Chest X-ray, PA view. Patient: 42 years old, sex M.
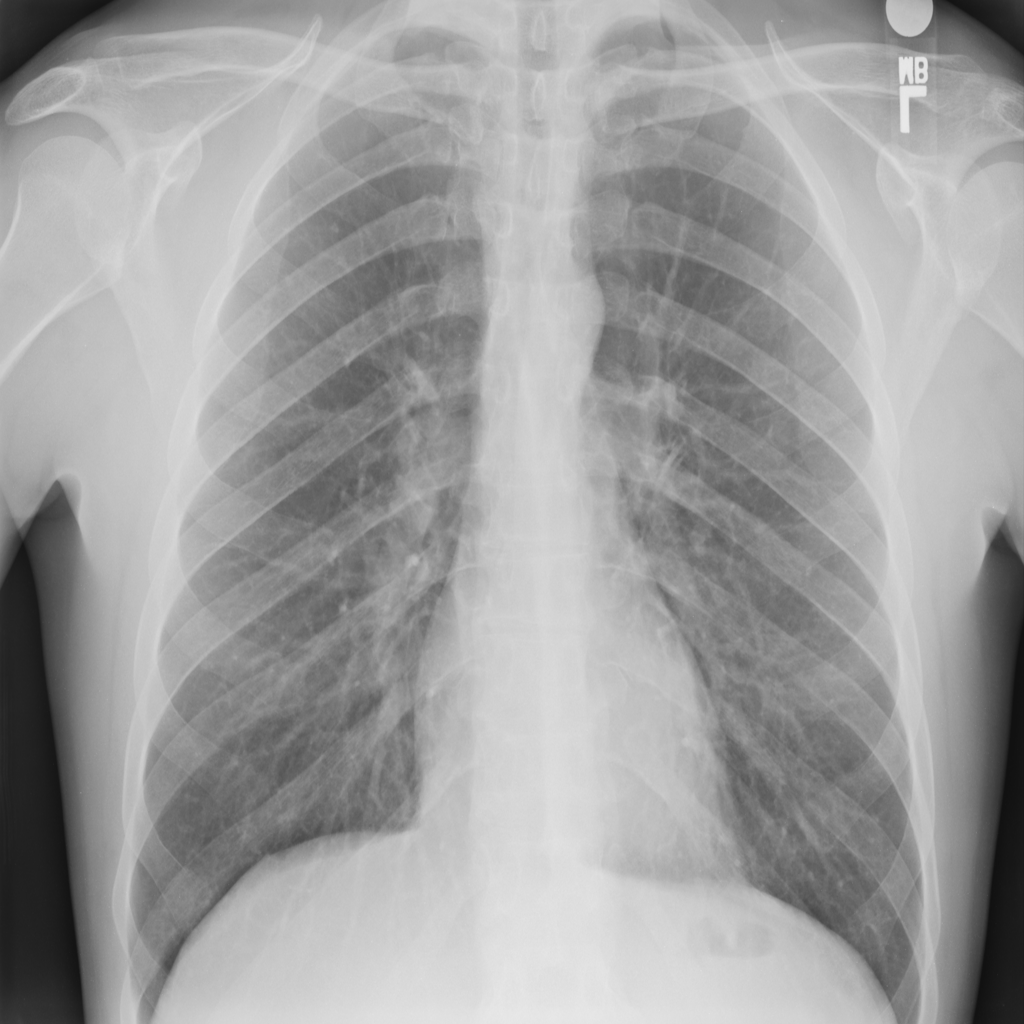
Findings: No Finding